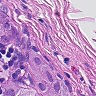
Metastatic tissue present: yes